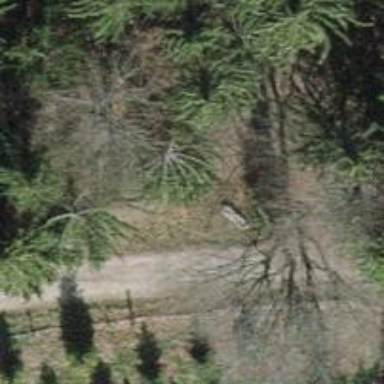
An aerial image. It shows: Brown bench.